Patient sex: M
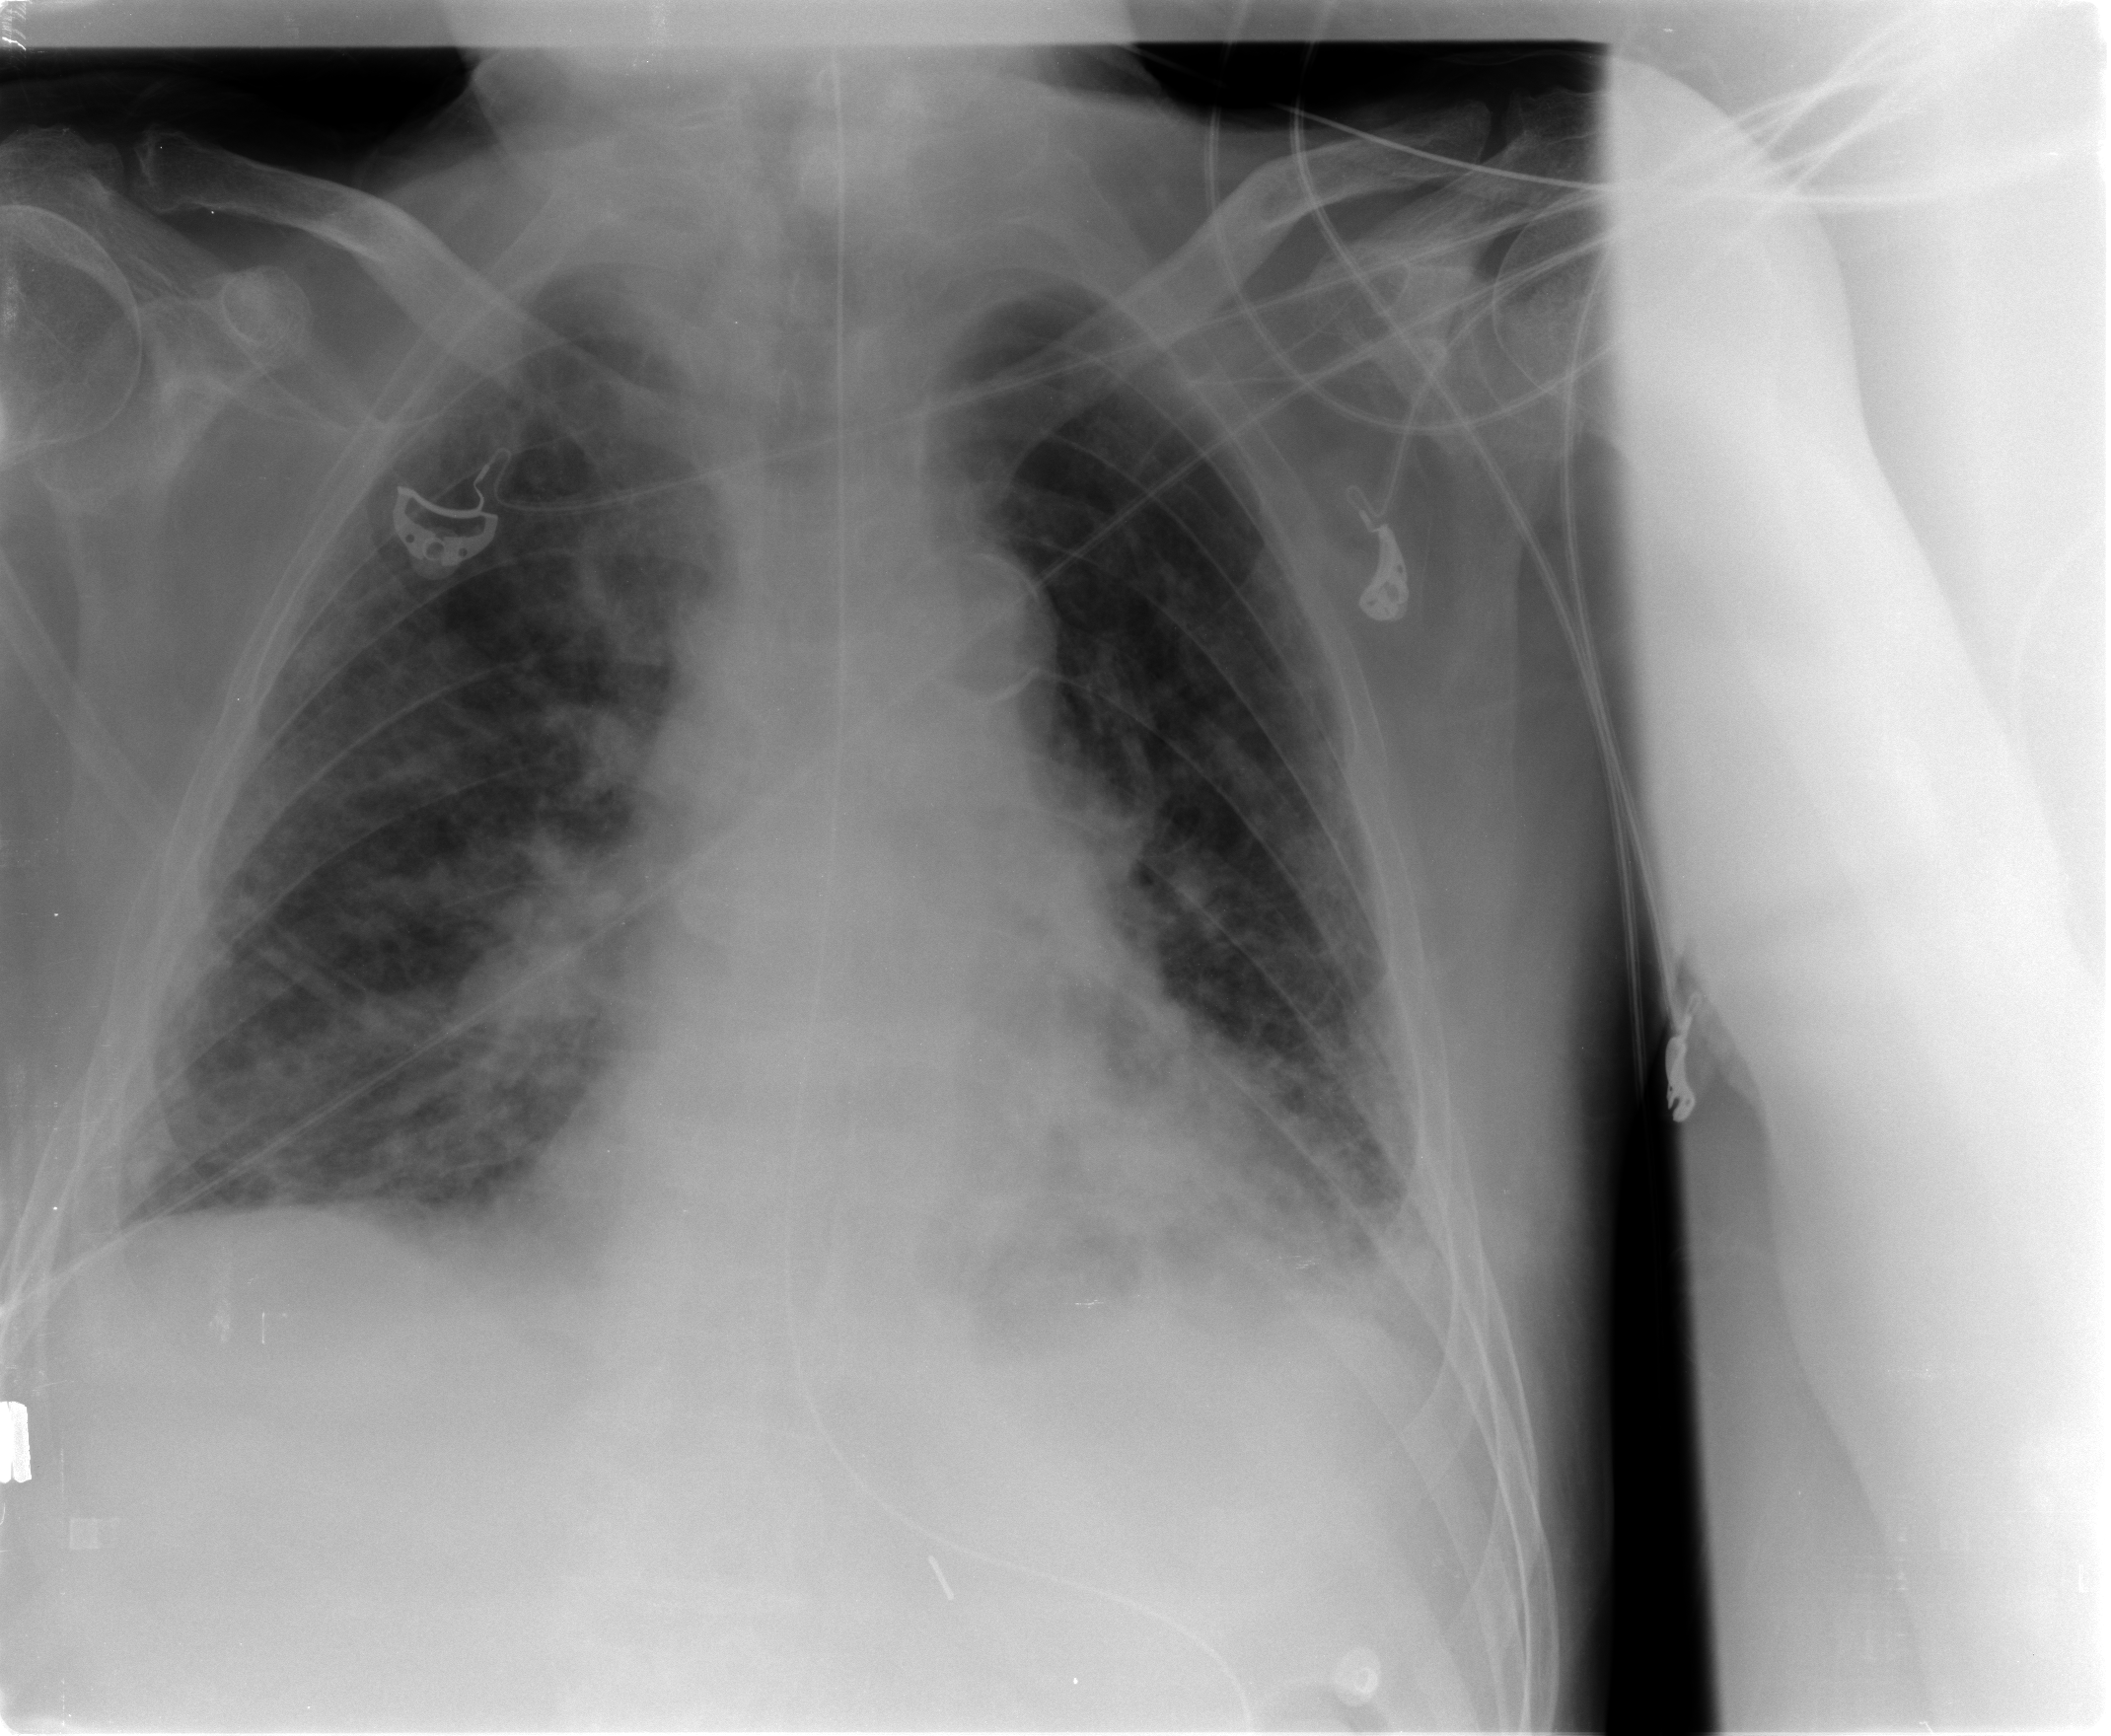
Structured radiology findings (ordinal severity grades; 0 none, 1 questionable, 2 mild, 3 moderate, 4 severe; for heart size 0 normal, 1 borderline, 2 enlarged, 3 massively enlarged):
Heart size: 1
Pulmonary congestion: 3
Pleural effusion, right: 2
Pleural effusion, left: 2
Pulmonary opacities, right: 2
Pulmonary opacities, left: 2
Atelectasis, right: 2
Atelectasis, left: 2